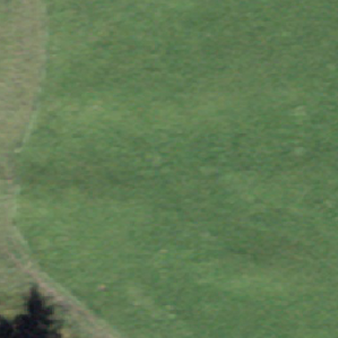
Label: other